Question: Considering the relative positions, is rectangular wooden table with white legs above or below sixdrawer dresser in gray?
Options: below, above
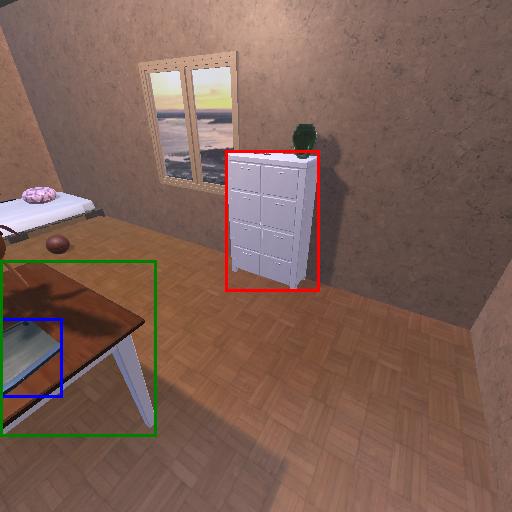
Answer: below